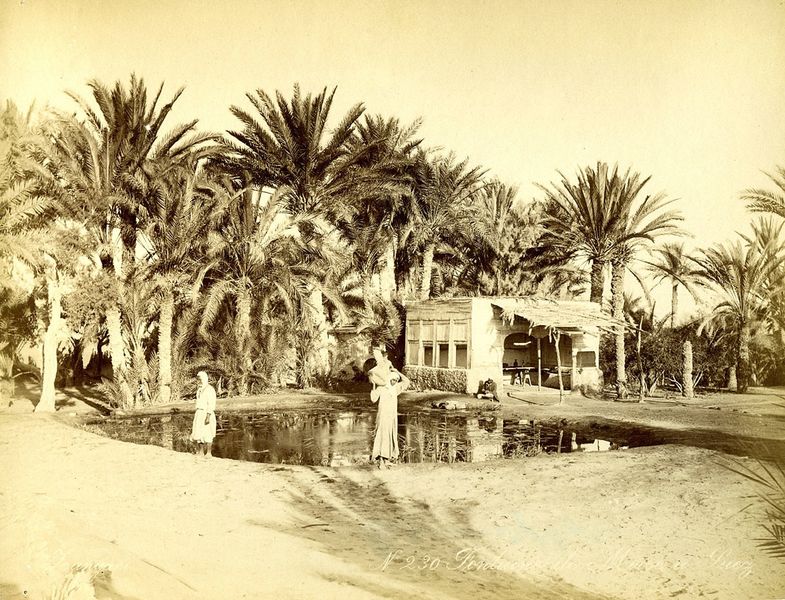
Titel: No. 230 Fontaine de Moìse à Suez
Künstler: George Zangaki
Standort: Hamburg
Institution: Museum für Kunst und Gewerbe Hamburg
Schlagwörter: palme, foto, fotografie, photographie, oase, photo, albumin, landschaften, landschaftsdarstellung, lichtbild, das, reisefotografie, exotische, schwarzweißpositivverfahren, silbersalzverfahren, schwarzweißfotografie, reisephotographie, albuminpapier, wüste, arecaceae, palmae, mosesquellen